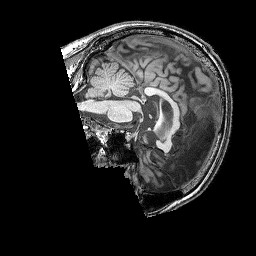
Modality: T1w
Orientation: sagittal
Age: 68
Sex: male
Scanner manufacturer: siemens
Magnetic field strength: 3 T
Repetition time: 2.25 s
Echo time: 0.00411 s